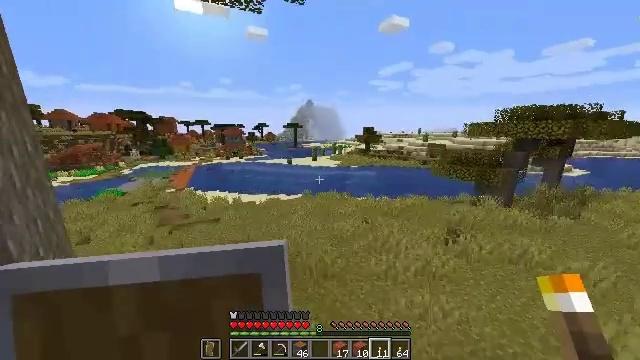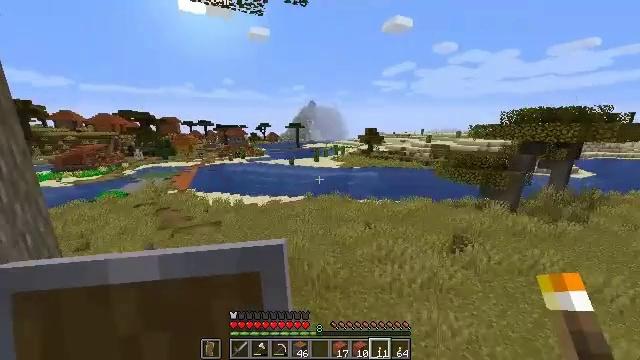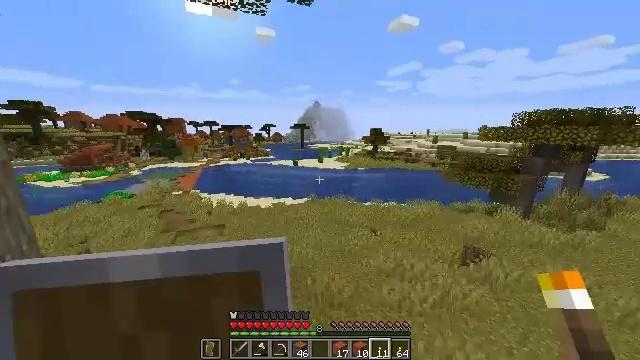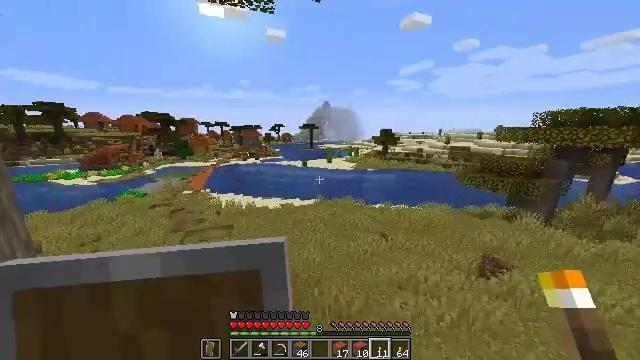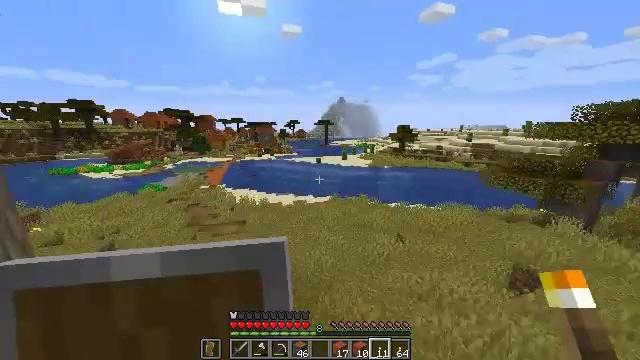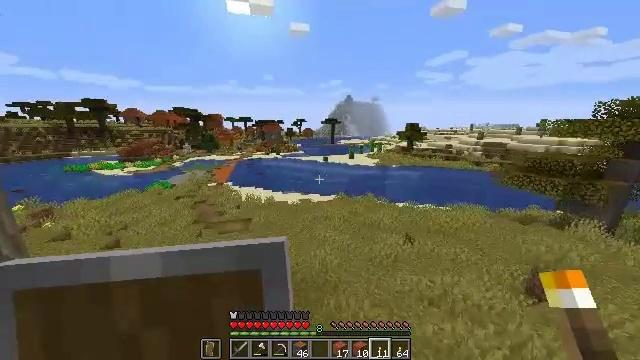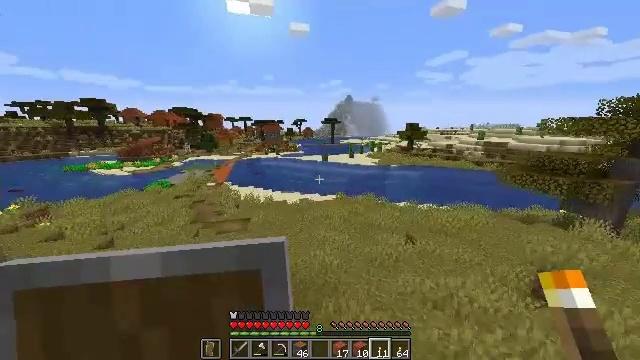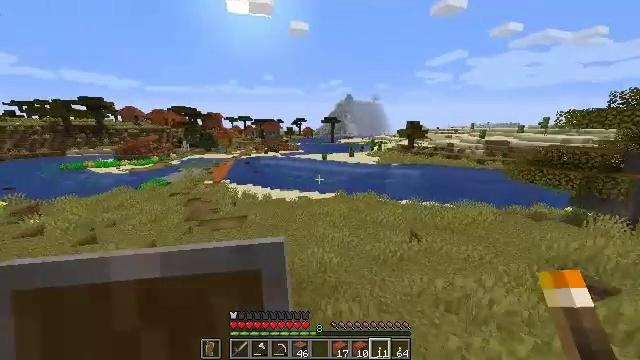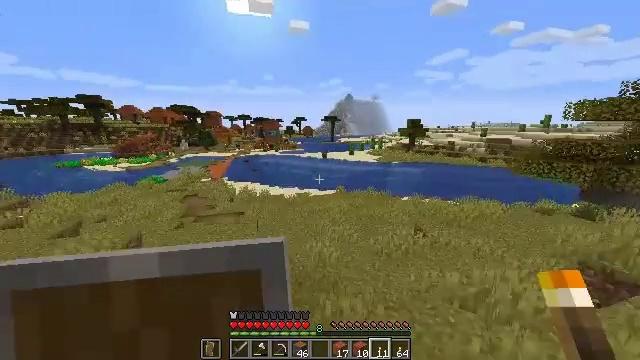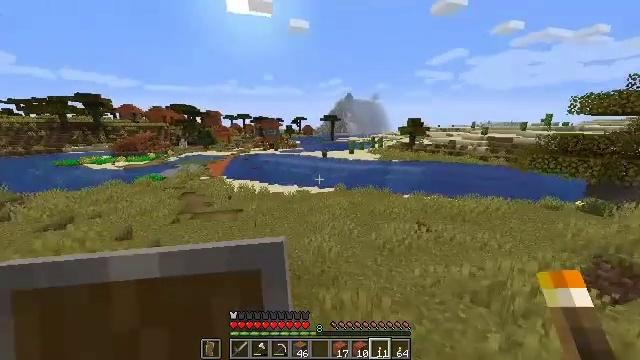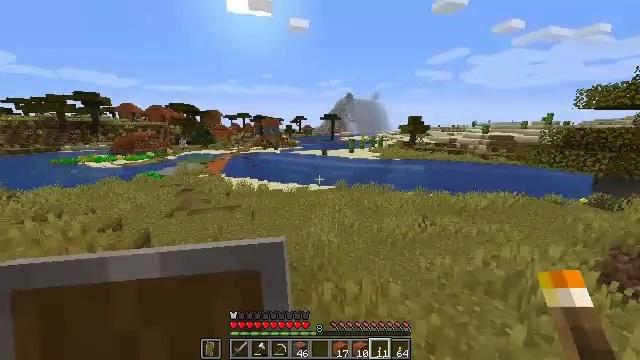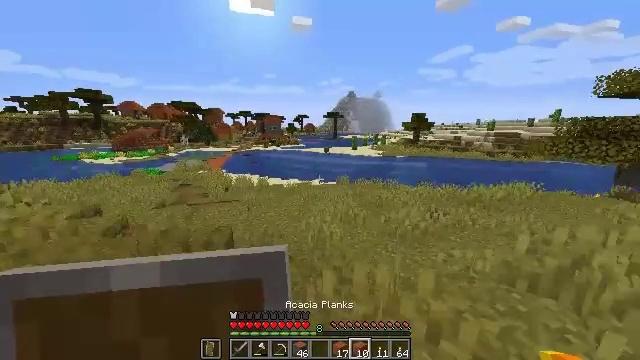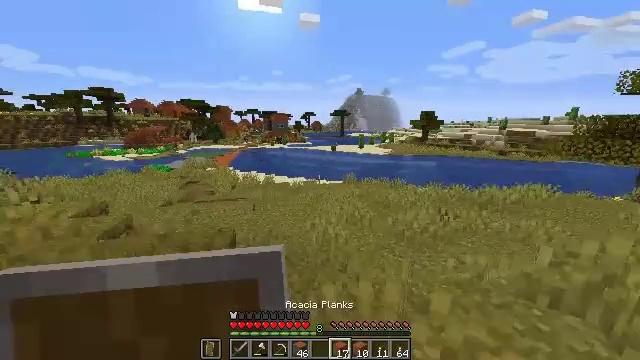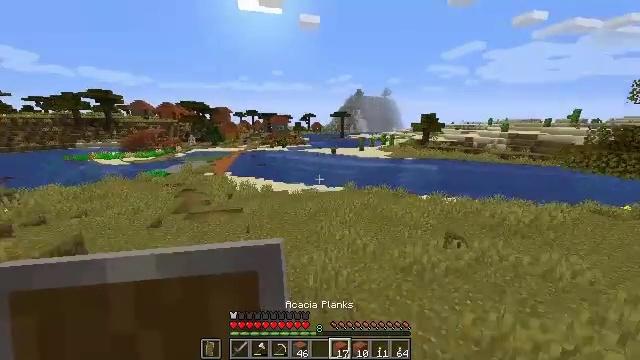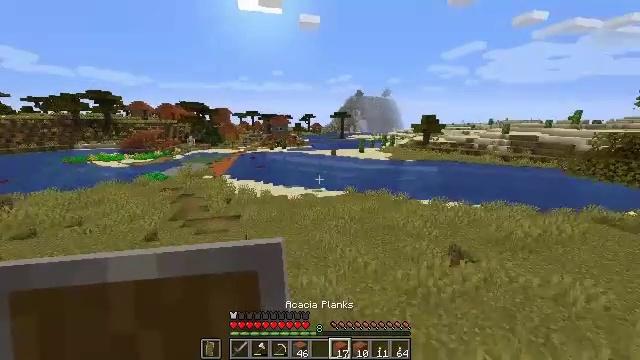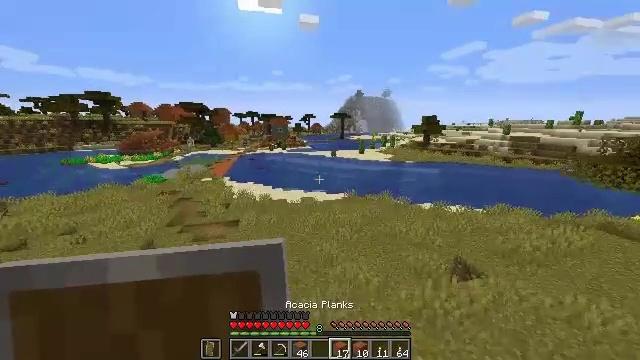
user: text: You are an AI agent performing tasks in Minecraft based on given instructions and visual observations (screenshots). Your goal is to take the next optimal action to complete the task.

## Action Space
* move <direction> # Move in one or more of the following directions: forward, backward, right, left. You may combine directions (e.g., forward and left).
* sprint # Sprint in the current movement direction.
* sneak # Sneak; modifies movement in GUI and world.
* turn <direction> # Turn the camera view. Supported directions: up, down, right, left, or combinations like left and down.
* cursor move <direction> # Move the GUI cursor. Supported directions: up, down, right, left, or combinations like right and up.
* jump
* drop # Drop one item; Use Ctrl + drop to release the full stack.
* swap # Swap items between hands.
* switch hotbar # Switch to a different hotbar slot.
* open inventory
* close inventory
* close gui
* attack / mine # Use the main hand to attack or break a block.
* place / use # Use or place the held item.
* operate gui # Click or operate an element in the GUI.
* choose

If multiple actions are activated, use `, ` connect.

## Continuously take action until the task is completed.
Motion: motion action
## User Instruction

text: Mine sand by the water.
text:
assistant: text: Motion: move forward, jump
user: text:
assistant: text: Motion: move forward, turn left, jump
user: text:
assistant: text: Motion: move forward, turn left, jump
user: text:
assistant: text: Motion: move forward, turn left, jump
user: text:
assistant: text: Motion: move forward, turn left, jump
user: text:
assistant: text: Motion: move forward, jump
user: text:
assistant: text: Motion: move forward, jump
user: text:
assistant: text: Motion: move forward, jump
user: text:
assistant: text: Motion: move forward, jump
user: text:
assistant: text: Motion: move forward, jump
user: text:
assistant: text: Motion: move forward, jump
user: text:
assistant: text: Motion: move forward, turn left, jump
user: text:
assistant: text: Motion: move forward, jump
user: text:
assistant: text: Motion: move forward, jump
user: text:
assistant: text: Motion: move forward, jump
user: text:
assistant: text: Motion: move forward, jump
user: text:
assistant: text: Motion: move forward, jump
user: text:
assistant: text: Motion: move forward, jump
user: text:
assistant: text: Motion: move forward, jump
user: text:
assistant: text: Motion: move forward, jump
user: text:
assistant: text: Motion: move forward, jump
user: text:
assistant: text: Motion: move forward, jump
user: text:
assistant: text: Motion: move forward, jump
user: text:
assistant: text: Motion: move forward, jump
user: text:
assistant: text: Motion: move forward, jump
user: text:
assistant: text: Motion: move forward, jump
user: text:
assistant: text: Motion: move forward, turn left and down, jump
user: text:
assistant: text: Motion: move forward, turn left and down, jump
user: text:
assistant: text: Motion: move forward
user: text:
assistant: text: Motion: move forward, open inventory